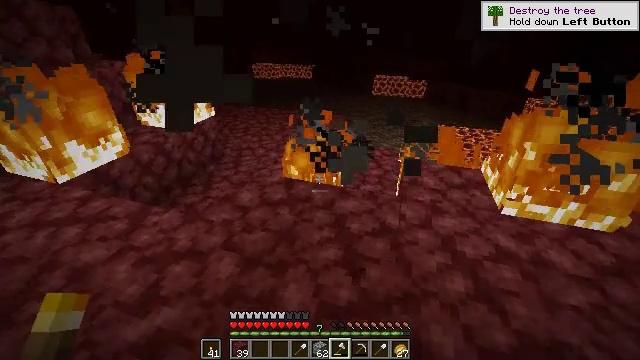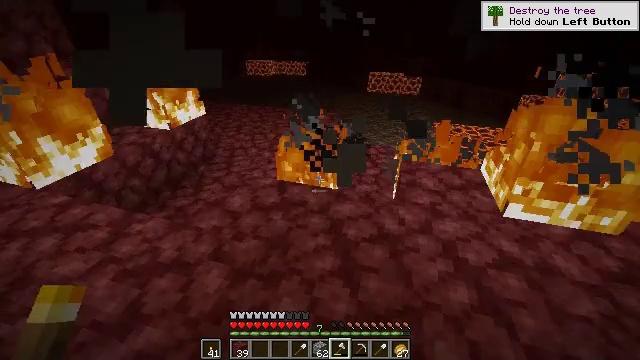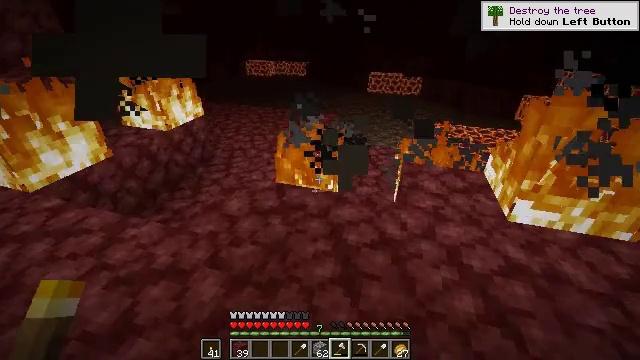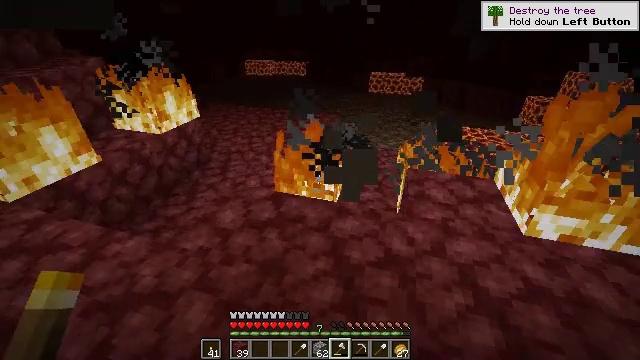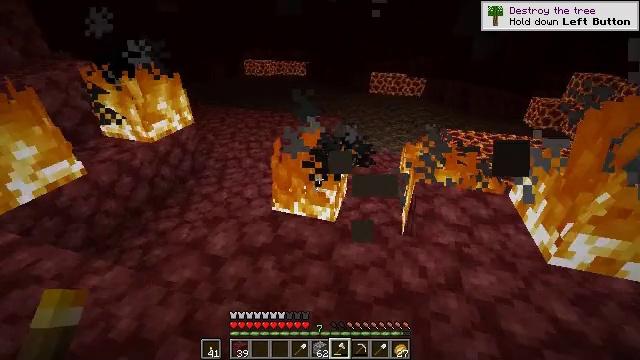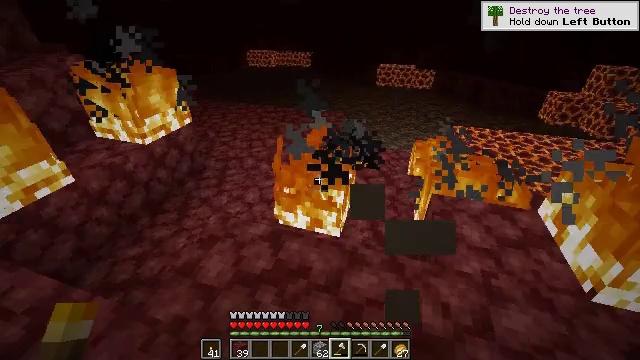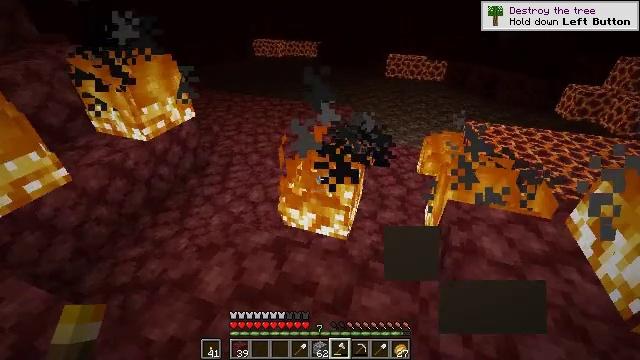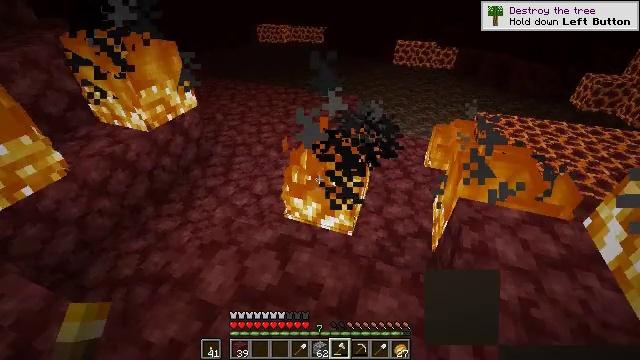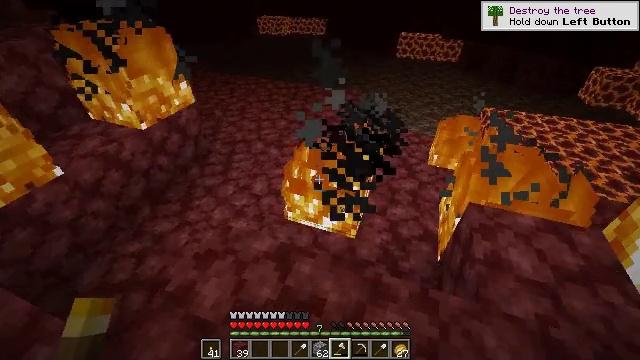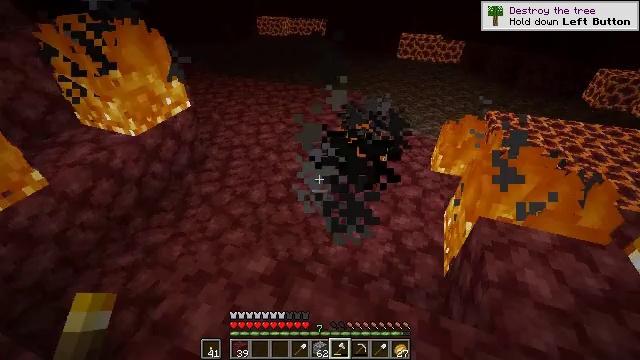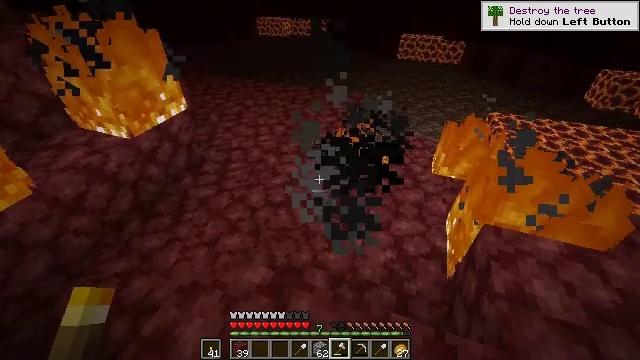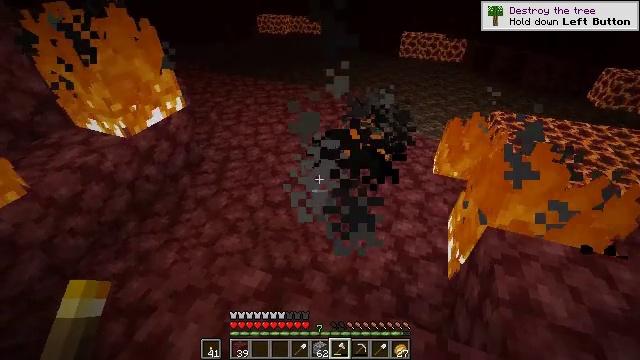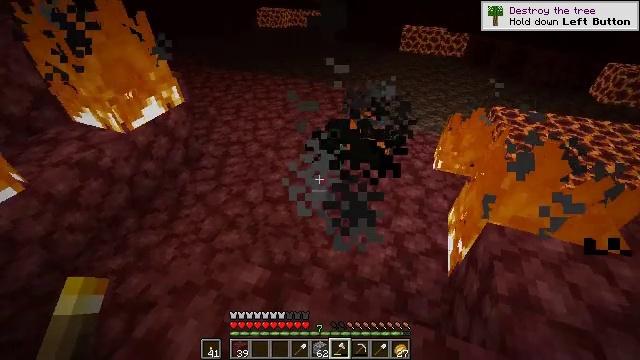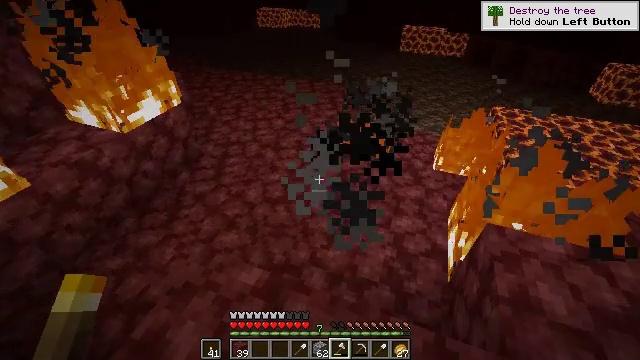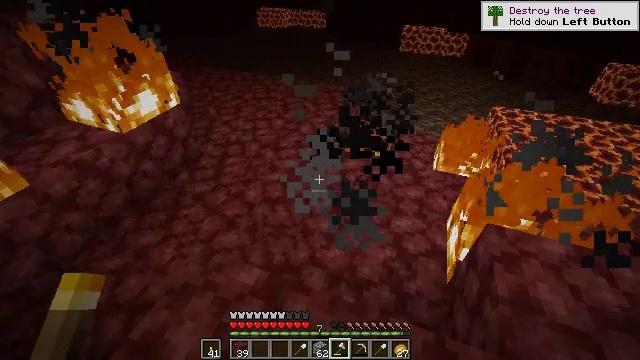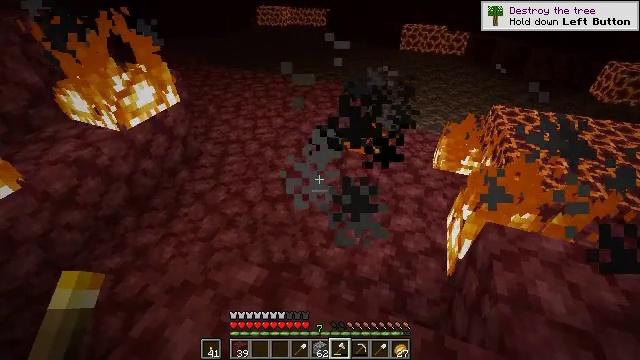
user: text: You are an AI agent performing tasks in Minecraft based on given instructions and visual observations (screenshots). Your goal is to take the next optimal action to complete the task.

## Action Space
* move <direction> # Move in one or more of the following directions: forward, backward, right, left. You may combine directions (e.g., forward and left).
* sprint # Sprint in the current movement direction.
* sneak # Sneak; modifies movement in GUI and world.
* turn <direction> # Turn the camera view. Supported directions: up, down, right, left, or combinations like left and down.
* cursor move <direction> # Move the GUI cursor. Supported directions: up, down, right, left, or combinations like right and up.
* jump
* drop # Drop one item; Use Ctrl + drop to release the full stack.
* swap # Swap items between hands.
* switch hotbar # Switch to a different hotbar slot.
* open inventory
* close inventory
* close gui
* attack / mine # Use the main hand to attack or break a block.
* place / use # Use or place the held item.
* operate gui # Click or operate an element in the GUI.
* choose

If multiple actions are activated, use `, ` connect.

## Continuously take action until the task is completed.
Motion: motion action
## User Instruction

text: Put out the fire.
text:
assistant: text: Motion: move forward, turn right
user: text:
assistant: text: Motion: move forward
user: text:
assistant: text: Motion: move forward
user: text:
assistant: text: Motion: move forward
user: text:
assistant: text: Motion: move forward, turn left and down, attack / mine
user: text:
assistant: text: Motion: move forward, turn left and down, attack / mine
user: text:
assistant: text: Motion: move forward, turn left and down, attack / mine
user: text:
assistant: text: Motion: move forward, turn down
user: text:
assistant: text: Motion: attack / mine
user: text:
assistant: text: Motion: attack / mine
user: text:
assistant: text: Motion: attack / mine
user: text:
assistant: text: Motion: turn down
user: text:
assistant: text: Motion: attack / mine
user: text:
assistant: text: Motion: attack / mine
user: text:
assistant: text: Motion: attack / mine
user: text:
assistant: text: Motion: no_op
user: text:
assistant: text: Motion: move forward
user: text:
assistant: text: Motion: move forward, turn right
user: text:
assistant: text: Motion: move forward, turn up
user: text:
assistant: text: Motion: move forward
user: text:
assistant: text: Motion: move forward
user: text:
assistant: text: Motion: move forward
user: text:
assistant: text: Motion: move forward, turn right and up
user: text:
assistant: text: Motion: move forward
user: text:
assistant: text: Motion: move forward, turn right and down
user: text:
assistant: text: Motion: move forward, turn right and down
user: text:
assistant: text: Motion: move forward, turn down, attack / mine
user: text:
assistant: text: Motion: turn down, attack / mine
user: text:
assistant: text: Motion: attack / mine
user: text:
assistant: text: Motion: no_op